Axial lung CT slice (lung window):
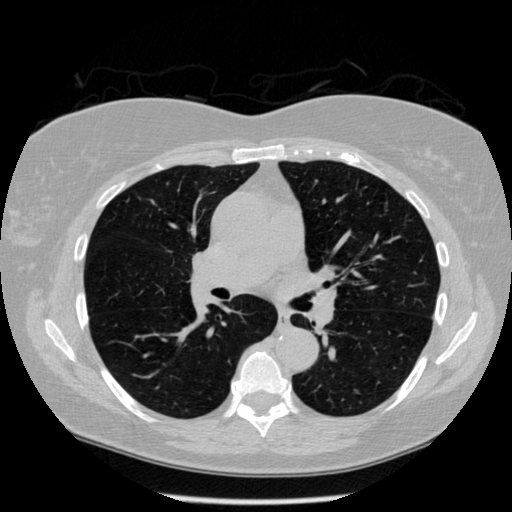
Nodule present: no